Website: macys
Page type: customer-info-address
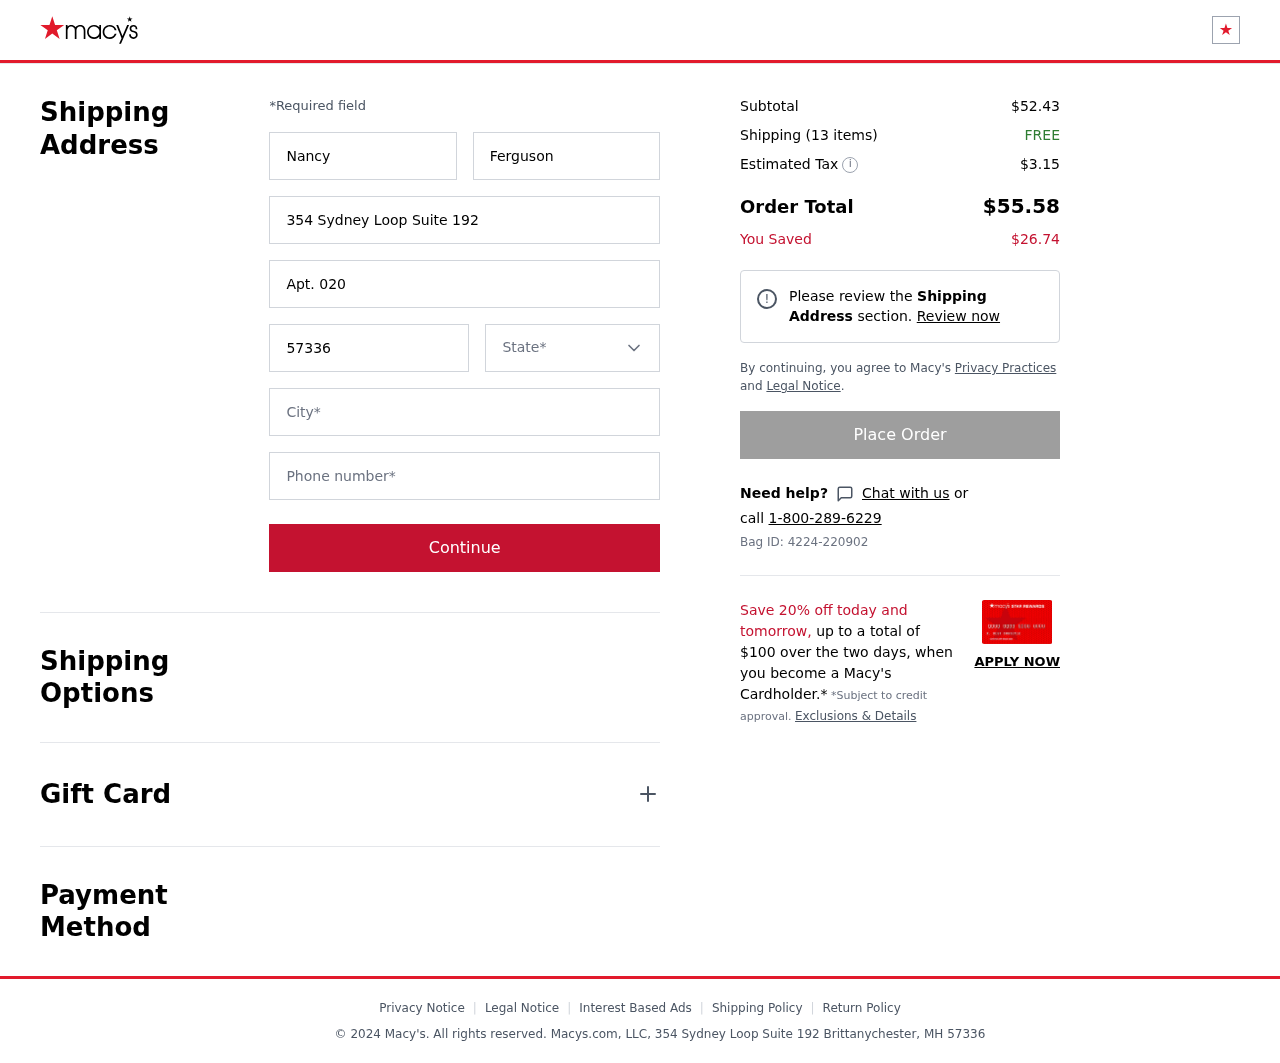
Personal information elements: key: PII_CITY
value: Brittanychester
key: PII_FIRSTNAME
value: Nancy
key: PII_LASTNAME
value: Ferguson
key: PII_PHONE
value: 4735555990
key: PII_POSTCODE
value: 57336
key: PII_STATE
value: MH
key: PII_STREET
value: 354 Sydney Loop Suite 192
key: PII_STREET2
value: Apt. 020
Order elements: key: ORDER_SUBTOTAL
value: $52.43
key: ORDER_NUM_ITEMS
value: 13
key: ORDER_SHIPPING_COST
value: FREE
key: ORDER_TAX
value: $3.15
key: ORDER_TOTAL
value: $55.58
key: ORDER_SAVINGS
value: $26.74
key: ORDER_BAG_ID
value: Bag ID: 4224-220902